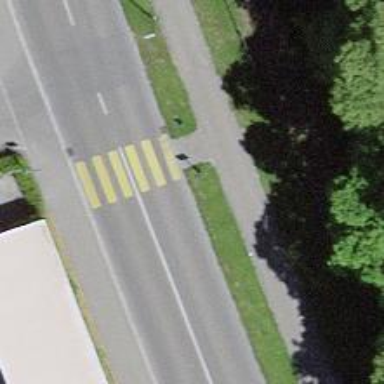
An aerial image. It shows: Zebra crossing on the road.